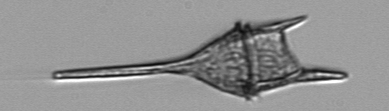
Label: Tripos_lineatus